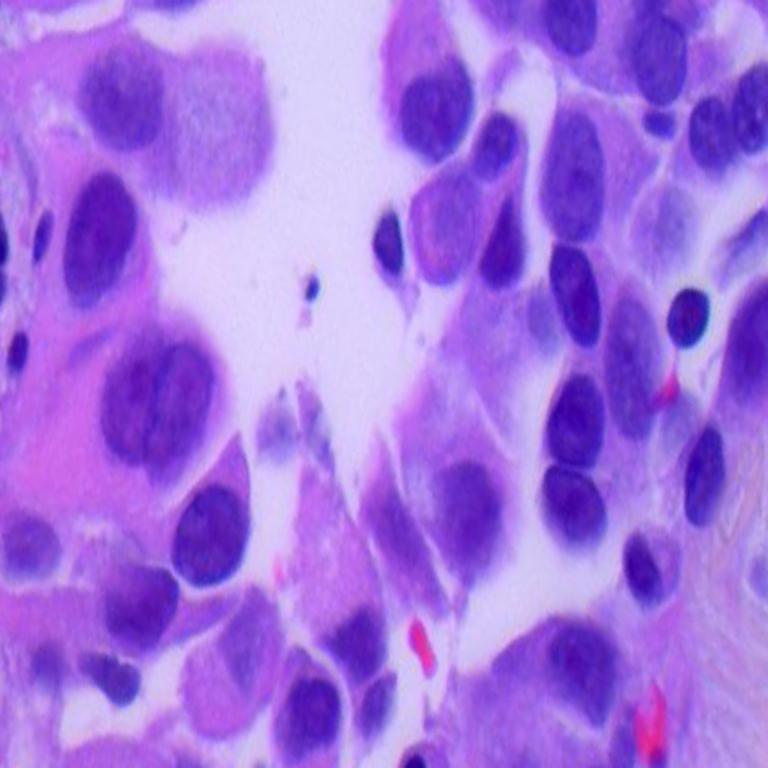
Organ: lung
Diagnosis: adenocarcinomas